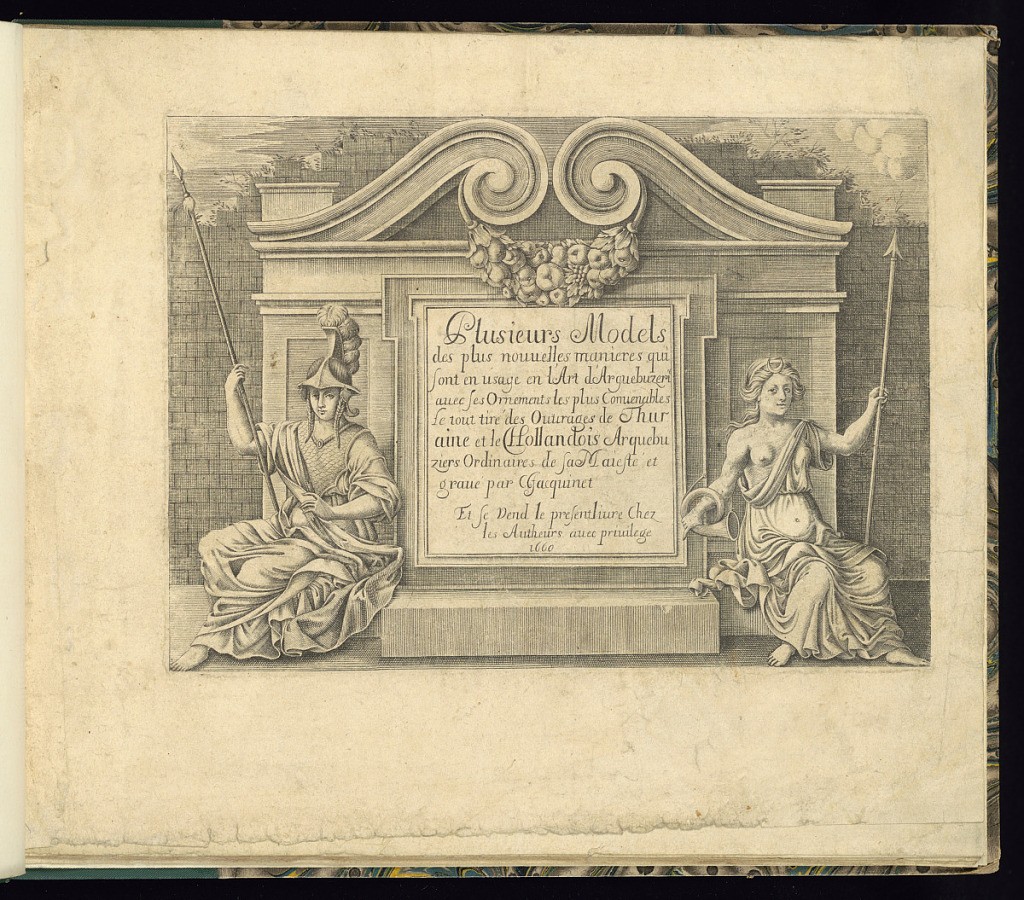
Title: Title Page
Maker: Thobie Tourneur, Le Thuraine, French, active ca. 1630 – ca. 1690
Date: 1660
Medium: Engraving on laid paper
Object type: Print
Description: Title page with the title lettered in the center of a plaque within a plinth or architectural frame, above a festoon of fruit hanging between two scrolls forming a tympanum. With a brick wall behind. Two figures seated on either side. Figure to the left is wearing classical armor and the female figure to the right is holding a horn and an arrow, with a crescent moon on her head, most likely representing the Greek goddess of the Moon Selene/Luna.